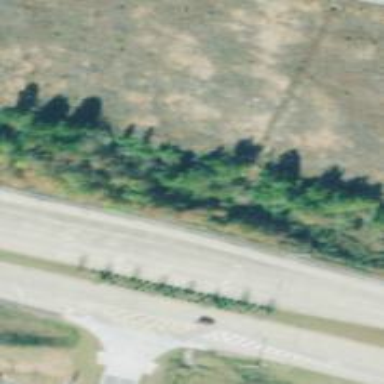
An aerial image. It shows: Tertiary road that is dual carriageway.